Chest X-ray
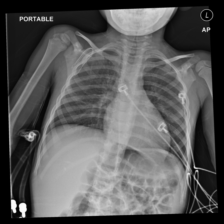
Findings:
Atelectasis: negative
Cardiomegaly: negative
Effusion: negative
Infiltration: positive
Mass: negative
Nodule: negative
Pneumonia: negative
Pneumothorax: negative
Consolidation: negative
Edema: negative
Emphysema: negative
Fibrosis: negative
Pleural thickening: negative
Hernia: negative